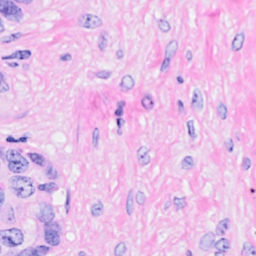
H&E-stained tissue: Breast